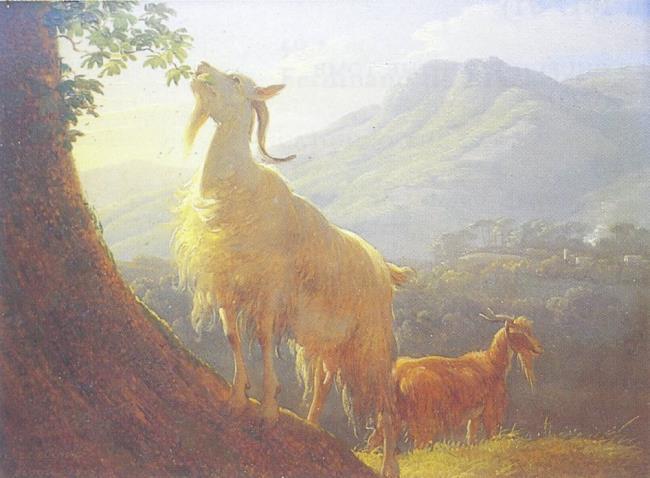
Title: Goats in a mountain landscape
Artist: Abraham Teerlink
Earliest date: 1815
Latest date: 1815
Genre: painting
Iconography: cattle
Keywords: mountain landscape, tree, goat